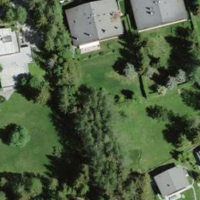
EUNIS habitat code: 44
Species observed at this site:
Cotinus coggygria